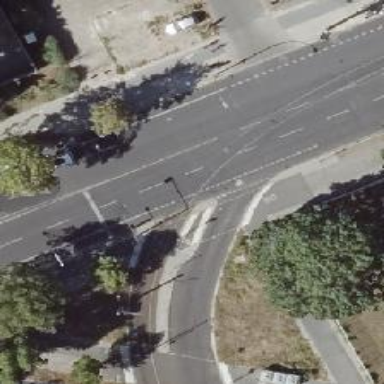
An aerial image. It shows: Unmarked crossing on asphalt footway.